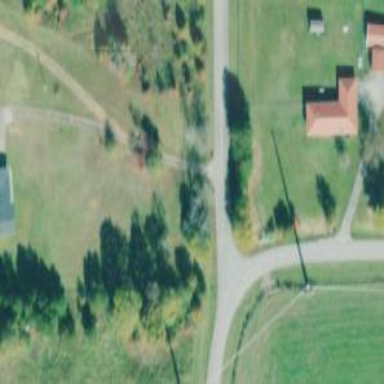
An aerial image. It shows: Driveway.